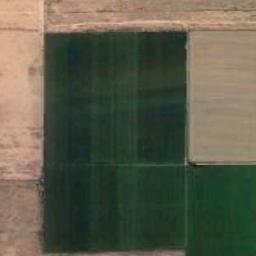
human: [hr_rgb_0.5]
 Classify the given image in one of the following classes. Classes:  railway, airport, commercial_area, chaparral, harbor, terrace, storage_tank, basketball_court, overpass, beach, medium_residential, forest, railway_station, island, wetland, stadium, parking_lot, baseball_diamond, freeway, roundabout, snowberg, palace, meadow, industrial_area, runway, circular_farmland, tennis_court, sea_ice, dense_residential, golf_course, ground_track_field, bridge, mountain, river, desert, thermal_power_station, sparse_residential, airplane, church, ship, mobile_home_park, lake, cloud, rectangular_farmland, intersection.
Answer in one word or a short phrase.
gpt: rectangular_farmland